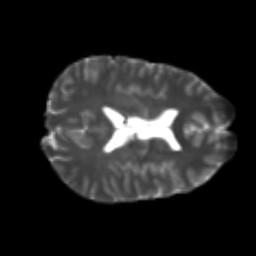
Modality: T2w
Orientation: axial
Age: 24
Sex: male
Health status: healthy
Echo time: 0.074 s